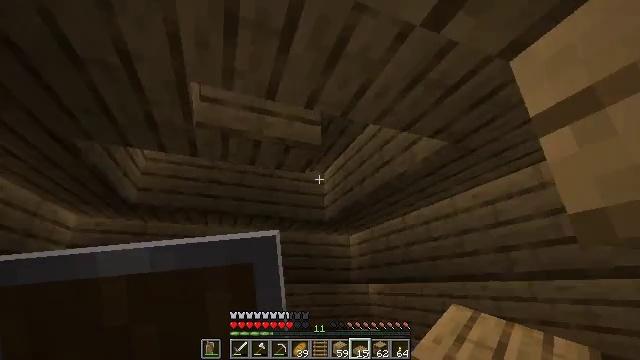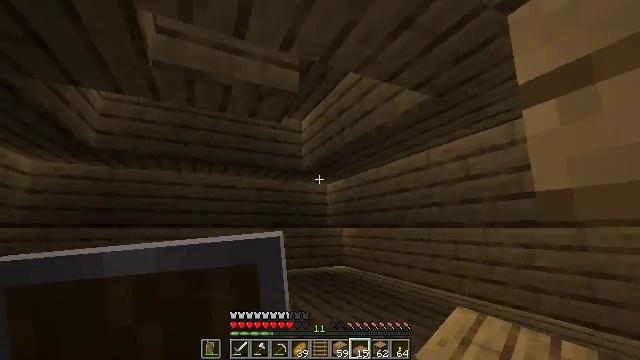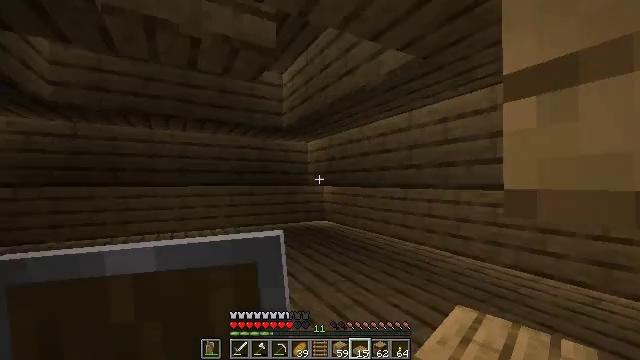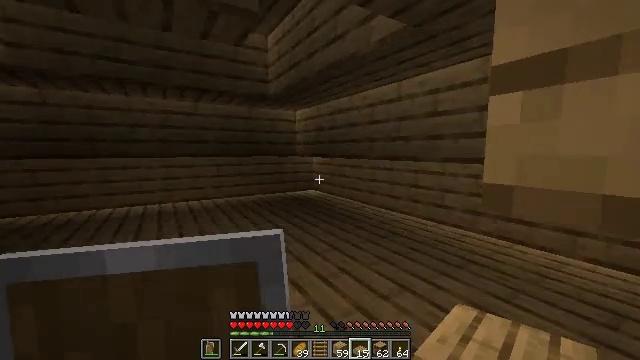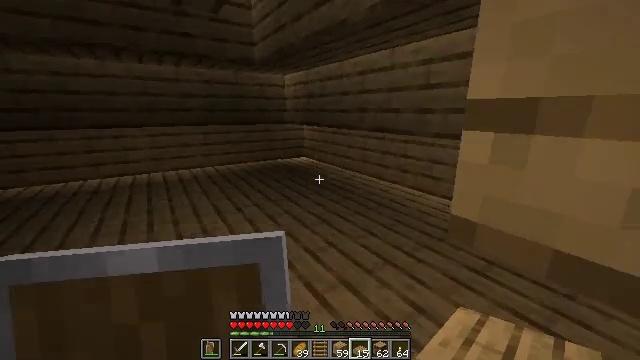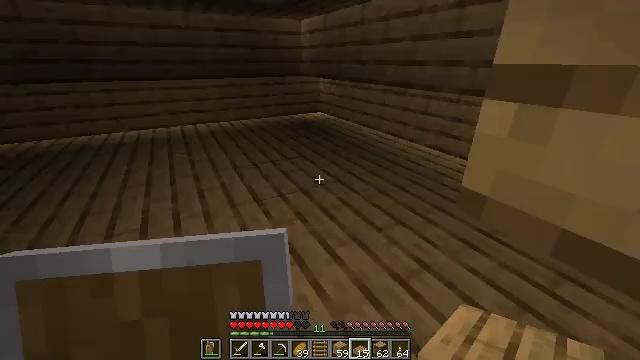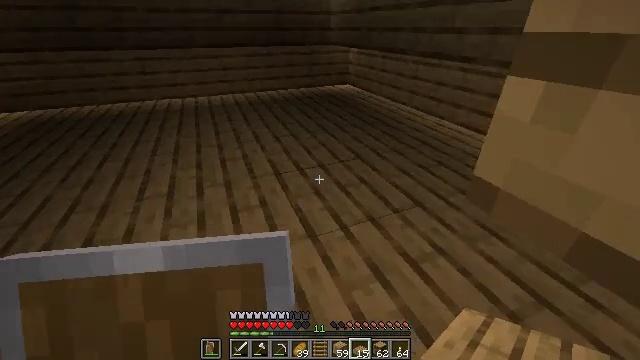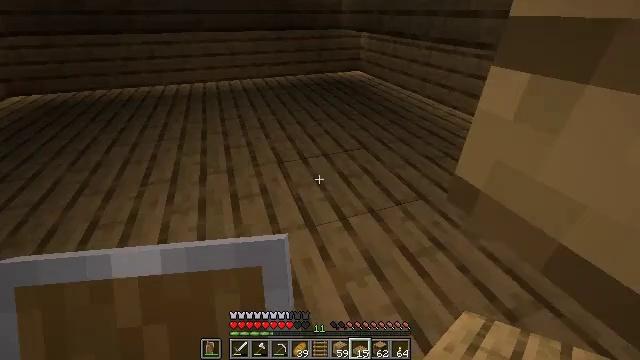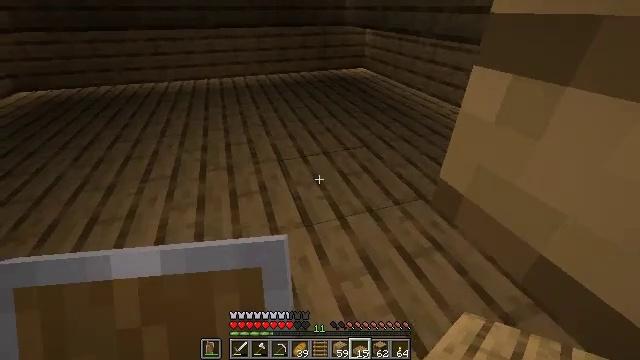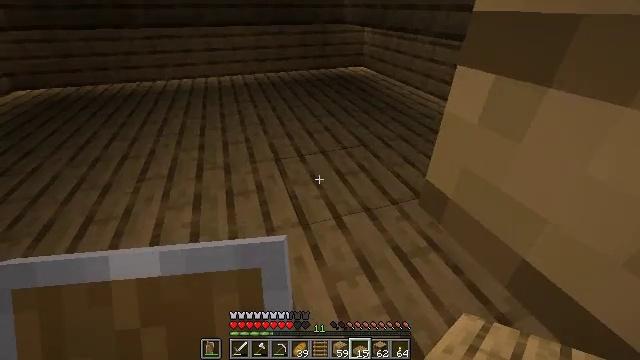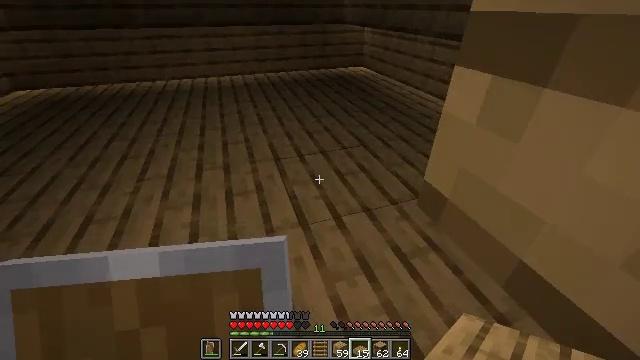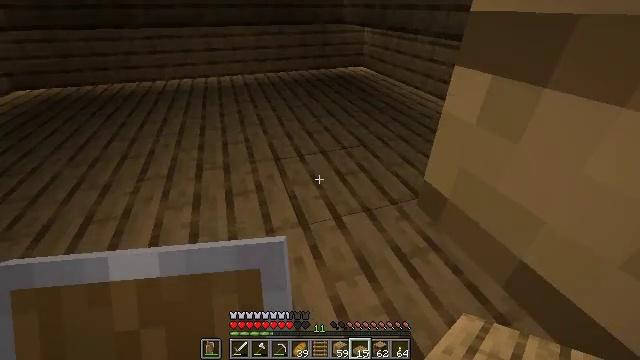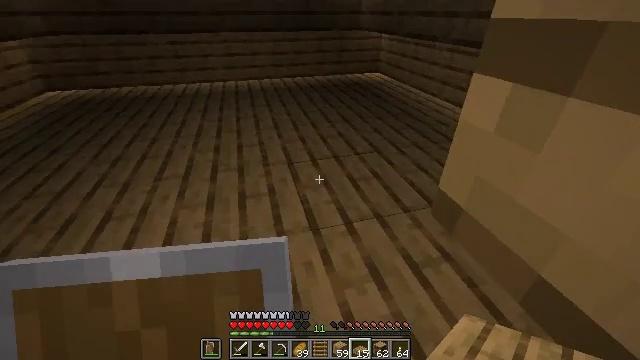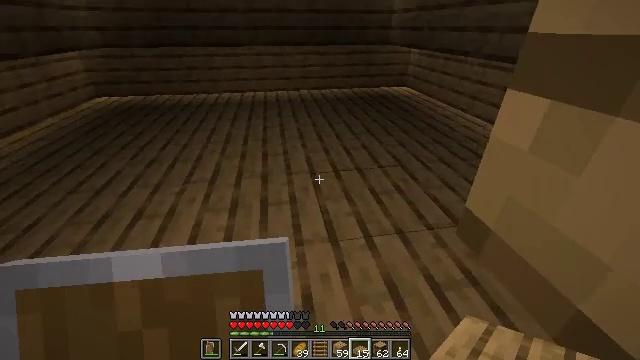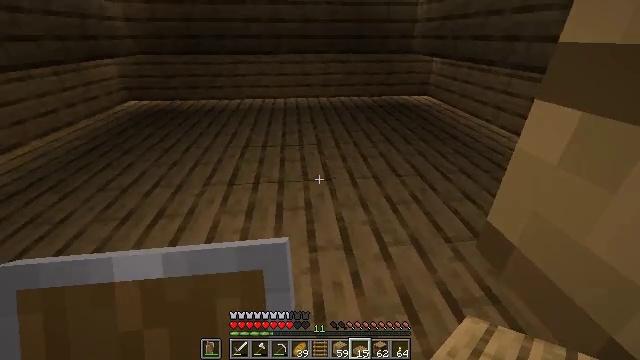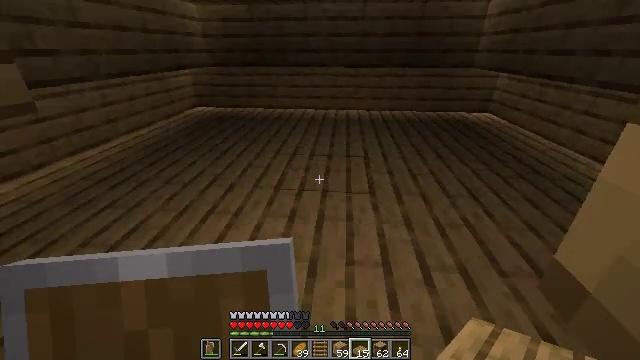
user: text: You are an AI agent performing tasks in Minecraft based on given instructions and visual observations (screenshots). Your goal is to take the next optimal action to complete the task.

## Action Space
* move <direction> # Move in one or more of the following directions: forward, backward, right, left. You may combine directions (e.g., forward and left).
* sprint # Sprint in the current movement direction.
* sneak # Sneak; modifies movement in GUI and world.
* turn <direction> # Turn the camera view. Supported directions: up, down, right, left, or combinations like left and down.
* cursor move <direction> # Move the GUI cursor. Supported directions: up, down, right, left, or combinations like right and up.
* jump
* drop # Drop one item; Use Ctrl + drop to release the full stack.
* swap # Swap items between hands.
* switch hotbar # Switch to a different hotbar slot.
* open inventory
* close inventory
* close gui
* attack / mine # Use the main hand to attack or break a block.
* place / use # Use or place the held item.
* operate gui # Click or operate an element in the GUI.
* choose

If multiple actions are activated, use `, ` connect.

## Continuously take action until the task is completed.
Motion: motion action
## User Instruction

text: Dig up the oak slab used in construction.
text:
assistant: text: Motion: move forward, turn right and down
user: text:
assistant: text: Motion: move forward, turn right and down
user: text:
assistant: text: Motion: move forward, turn right and down
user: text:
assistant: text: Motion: move forward, turn right and down
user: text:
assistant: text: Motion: move forward, turn left and down
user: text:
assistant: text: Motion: move forward, turn left and down
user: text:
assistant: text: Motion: move forward, turn left and down
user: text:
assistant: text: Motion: move forward, turn left
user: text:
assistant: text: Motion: move forward
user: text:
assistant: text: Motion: move forward
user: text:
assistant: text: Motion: move forward
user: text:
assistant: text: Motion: move forward, turn left and up
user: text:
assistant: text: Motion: move forward, turn left and up
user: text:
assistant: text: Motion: move forward, turn left and up
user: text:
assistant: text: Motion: move forward, turn left and up
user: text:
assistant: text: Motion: move forward, turn left and up
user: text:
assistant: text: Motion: move forward, turn left and up
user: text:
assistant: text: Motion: move forward
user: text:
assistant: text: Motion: move forward
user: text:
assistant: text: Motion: move forward
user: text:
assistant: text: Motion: move forward, turn right and up
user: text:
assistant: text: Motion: move forward, turn right and up
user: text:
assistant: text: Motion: move forward, turn right and up
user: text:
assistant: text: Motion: move forward, turn right and up
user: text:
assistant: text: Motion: move forward, turn up
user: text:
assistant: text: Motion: move forward, turn up
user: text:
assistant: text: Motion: move forward, turn up
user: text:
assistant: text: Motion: move forward
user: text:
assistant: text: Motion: move forward
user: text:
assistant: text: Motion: move forward